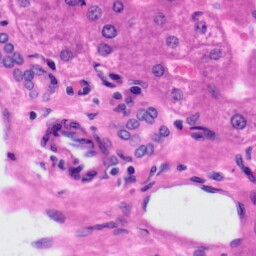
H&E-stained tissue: Liver